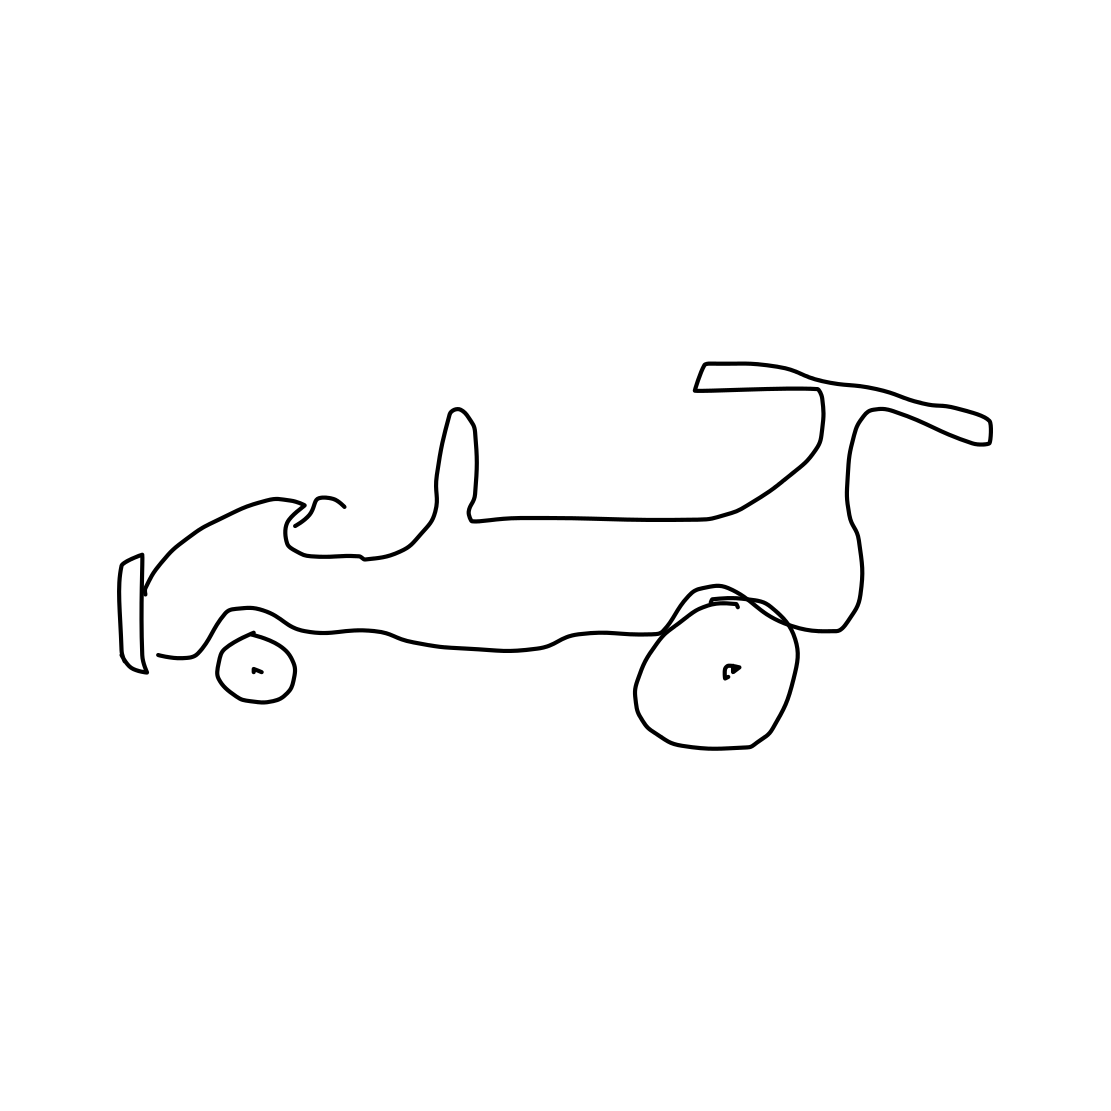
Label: race car